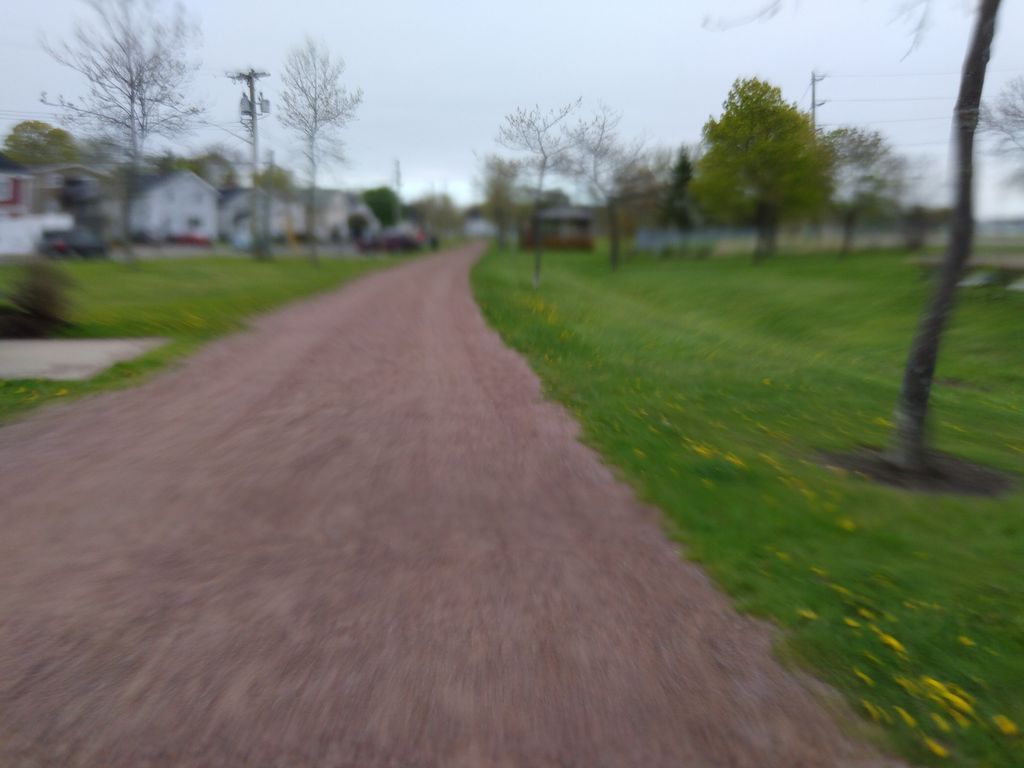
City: charlottetown